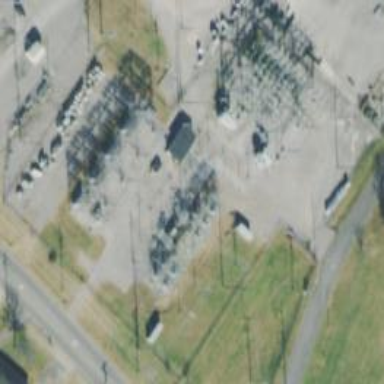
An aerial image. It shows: Outdoor distribution level power substation.